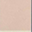
Piece: xx